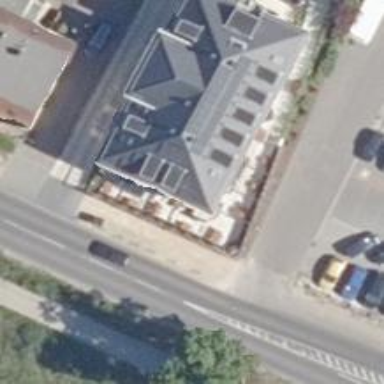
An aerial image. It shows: Restaurant.